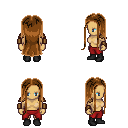
a pixel art fantasy rpg character, female body template, human, tanned skin, leather shoulder armor, red pants, brown extra-long hairstyle, leather bracers, black shoes, four views (front, back, left, right), 2x2 character sprite sheet, small pixel art, hard edges, no anti-aliasing